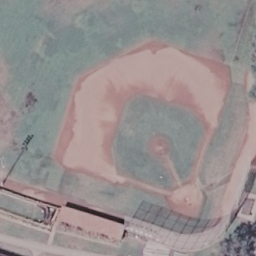
Label: baseball diamond